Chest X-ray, AP view. Patient: 59 years old, sex M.
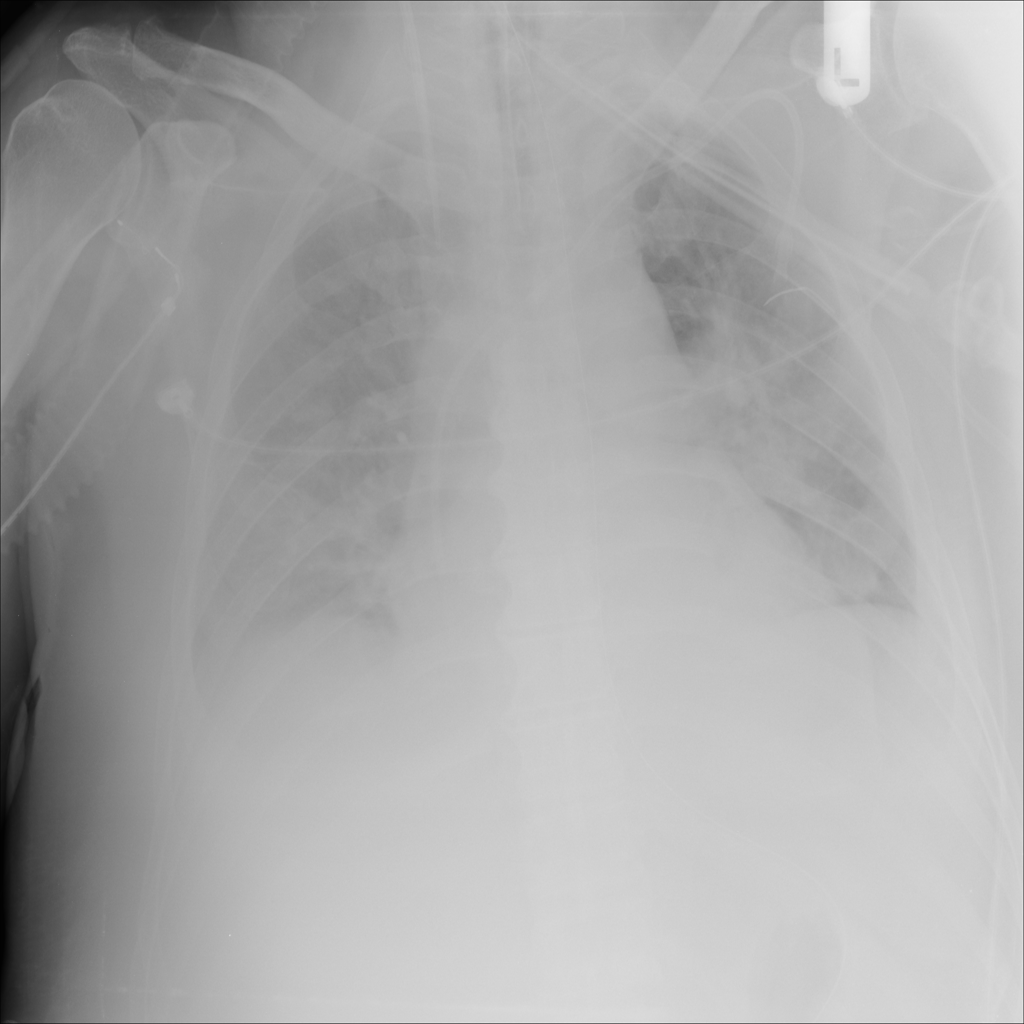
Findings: No Finding